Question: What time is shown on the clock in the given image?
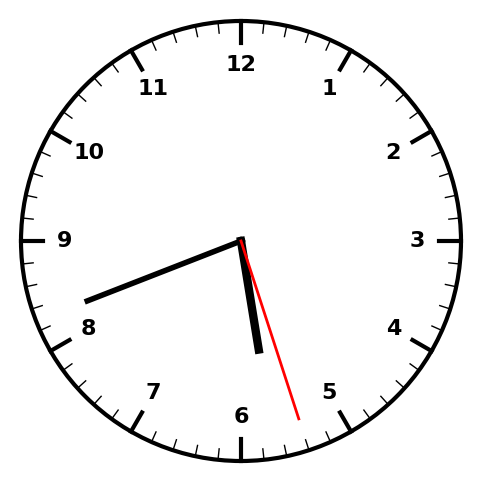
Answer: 05:41:27